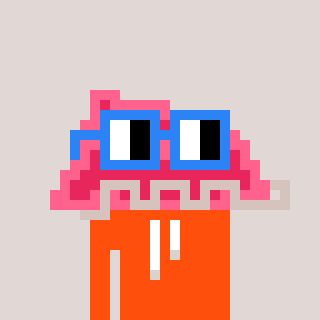
a pixel art character with square blue glasses, a retainer-shaped head and a orange-colored body on a warm background